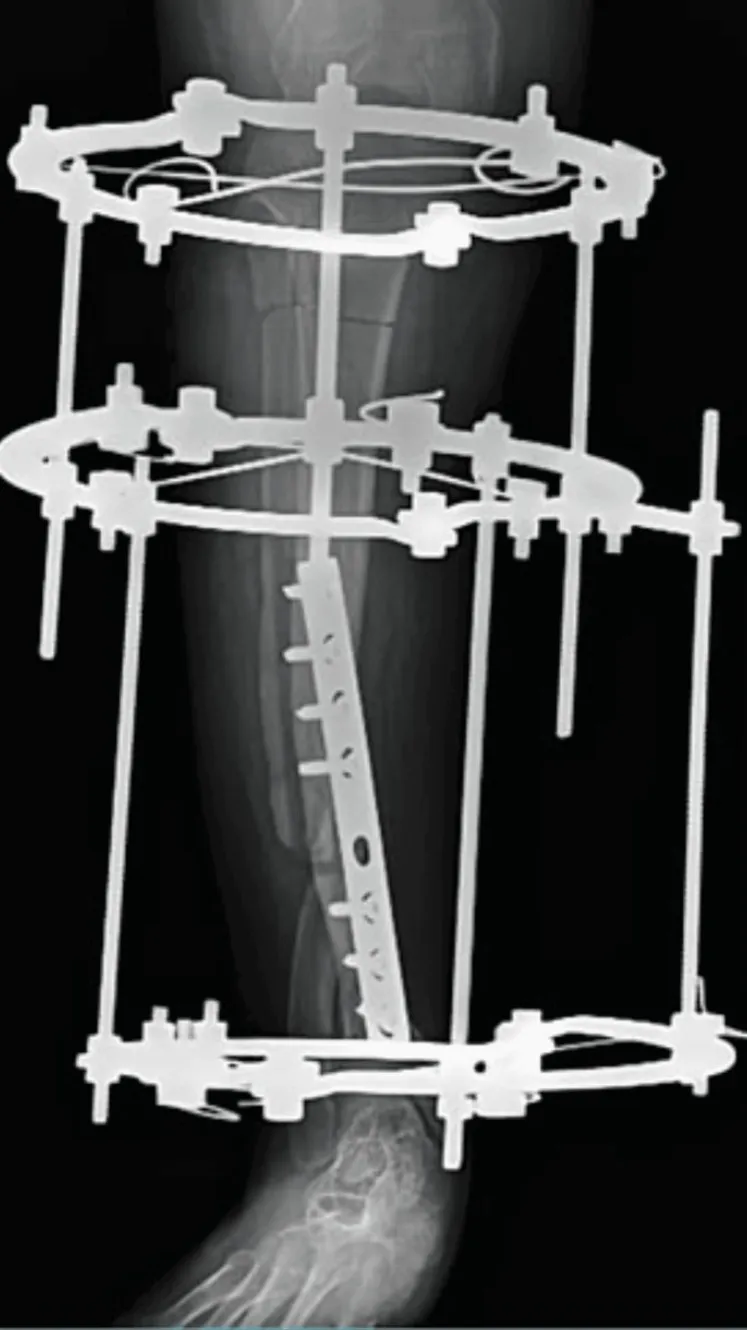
X-ray of right tibia showing Ilizarov external fixator.
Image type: radiology (x_ray)